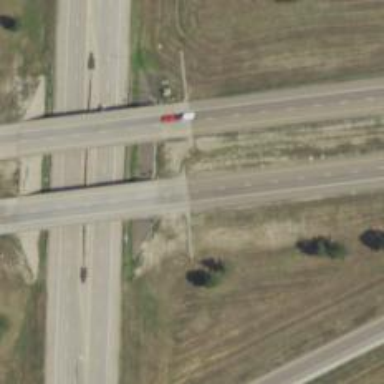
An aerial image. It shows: Bridge over motorway.